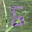
Label: 5